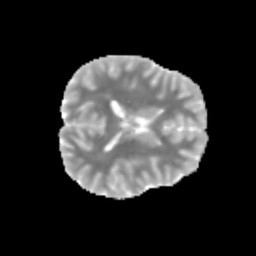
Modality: MD
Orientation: axial
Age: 11
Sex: male
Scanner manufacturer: siemens
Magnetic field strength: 3 T
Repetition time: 3.8 s
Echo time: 0.07 s